Question: Under Ubuntu, using SublimeText 2: when clicking the "Edit" top menu, in the dropdown list, the shortcuts that are usually displayed on the right side of each feature won't show up . I couldn't take a proper screenshot, sorry, Ubuntu doesn't want me to, but here is an example found on the web:

So far :
- - -
None of these brought the shortcuts back.
The only workaround I figured so far is to use ALT+: it displays the dropdown list using the system's window manager (I guess), and there, the shortcuts are properly displayed.
How can I get my shortcuts back in the menu's dropdowns ?
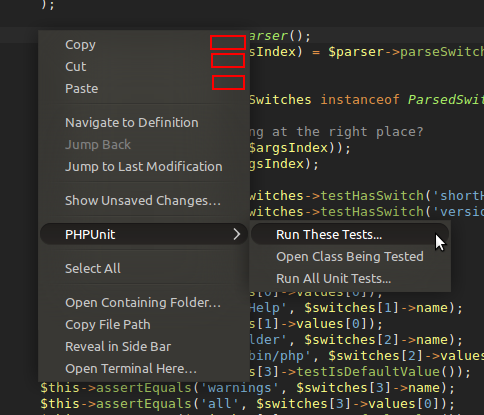
Answer: I found the same problem with Eclipse and a solution here on SO. When I started using Sublime I tried the fix and it worked.
You need to <URL> as usual and make sure you put on the line.
I'm using something like this for Ubuntu 13.10. Again, the key change is the line:
'''
[Desktop Entry]
Version=2.0.1
Name=Sublime Text 2
# Only KDE 4 seems to use GenericName, so we reuse the KDE strings.
# From Ubuntu's language-pack-kde-XX-base packages, version 9.04-20090413.
GenericName=Text Editor
Exec=env UBUNTU_MENUPROXY= sublime
Terminal=false
Icon=/opt/Sublime Text 2/Icon/48x48/sublime_text.png
Type=Application
Categories=TextEditor;IDE;Development
X-Ayatana-Desktop-Shortcuts=NewWindow
[NewWindow Shortcut Group]
Name=New Window
Exec=sublime -n
TargetEnvironment=Unity
'''